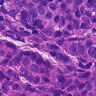
Metastatic tissue present: yes